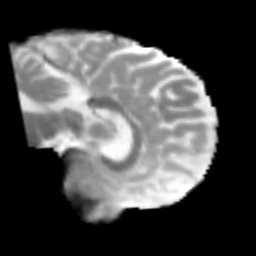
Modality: MD
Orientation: sagittal
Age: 26
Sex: male
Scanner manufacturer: siemens
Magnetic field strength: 3 T
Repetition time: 2.3 s
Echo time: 0.085 s